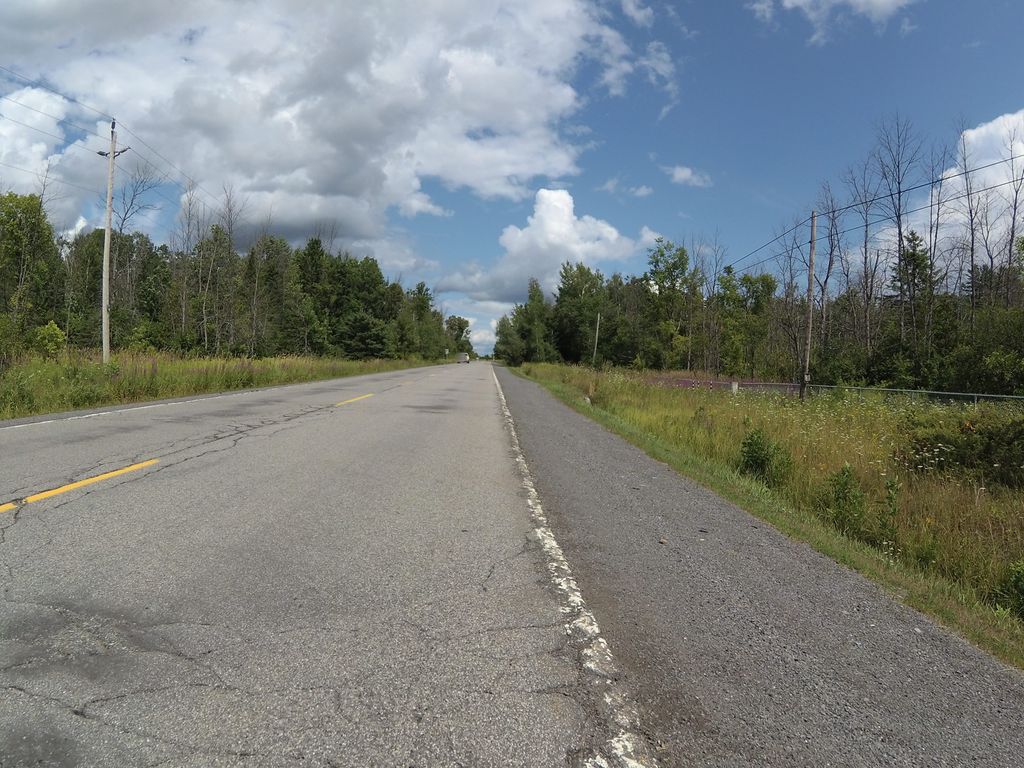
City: ottawa-gatineau